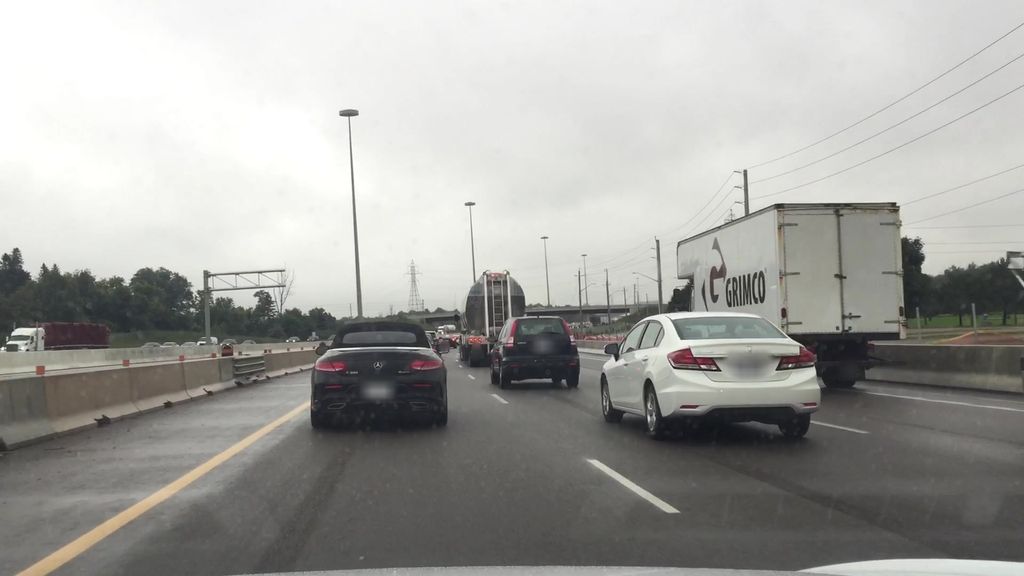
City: kitchener-waterloo